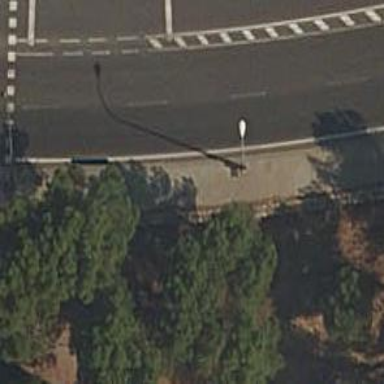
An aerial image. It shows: Kerb serving as barrier.